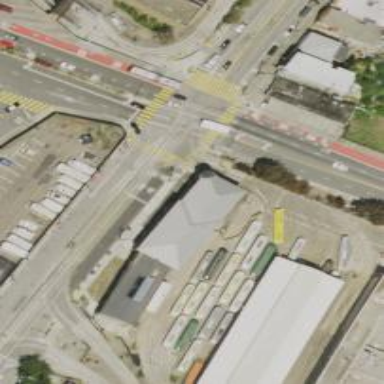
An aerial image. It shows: Railway crossing.